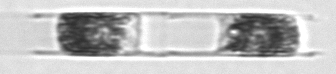
Label: Hemiaulus